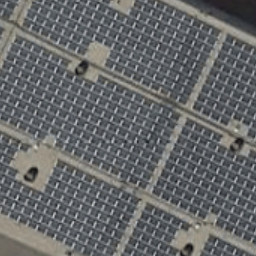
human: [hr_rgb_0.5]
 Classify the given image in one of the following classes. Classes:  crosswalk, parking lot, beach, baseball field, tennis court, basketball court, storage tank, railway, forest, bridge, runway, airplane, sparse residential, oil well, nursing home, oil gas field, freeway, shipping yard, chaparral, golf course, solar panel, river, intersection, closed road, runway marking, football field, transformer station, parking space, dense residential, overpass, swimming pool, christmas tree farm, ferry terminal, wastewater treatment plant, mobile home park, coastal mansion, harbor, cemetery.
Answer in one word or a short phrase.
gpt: solar panel